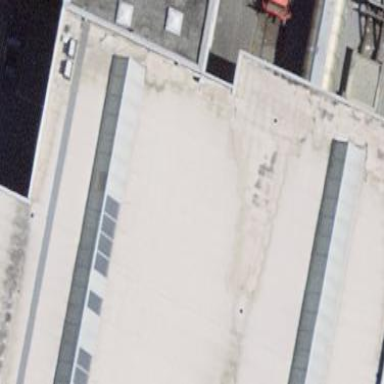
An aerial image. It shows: View of roof of building.